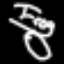
Label: frog